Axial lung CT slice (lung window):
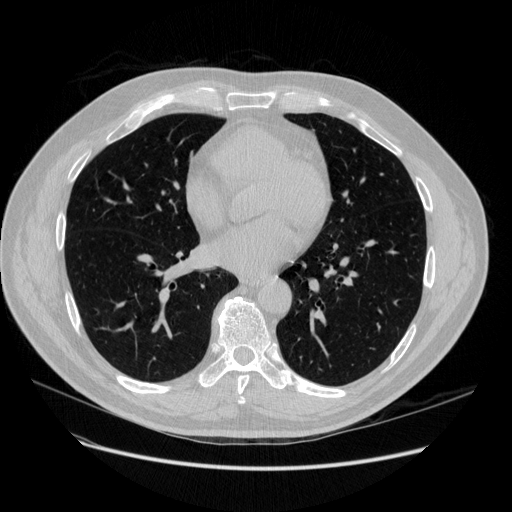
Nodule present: no